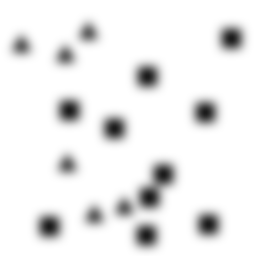
Squares: 10
Triangles: 6
Stars: 0
Total shapes: 16